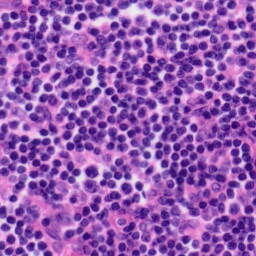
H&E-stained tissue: Tonsil